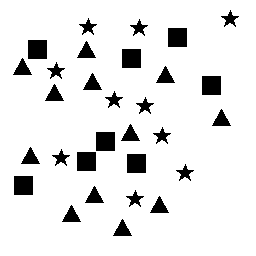
Squares: 8
Triangles: 12
Stars: 10
Total shapes: 30